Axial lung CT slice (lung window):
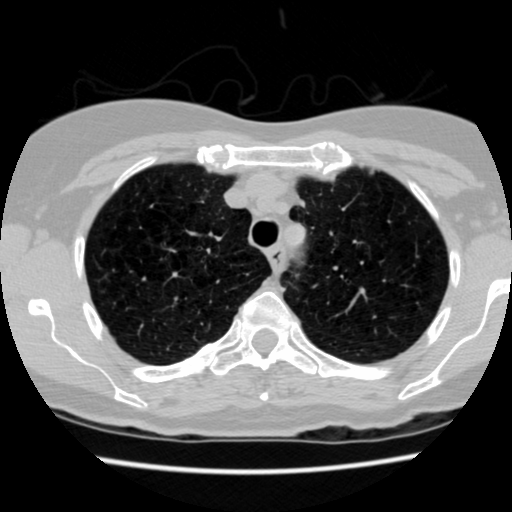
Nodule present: no